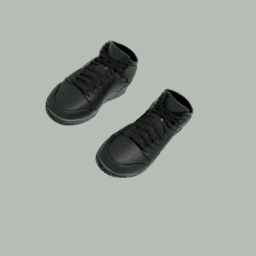
Label: people